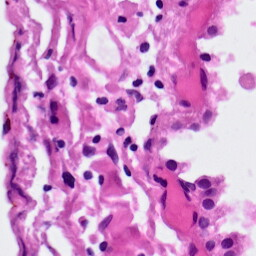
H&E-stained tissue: Lung